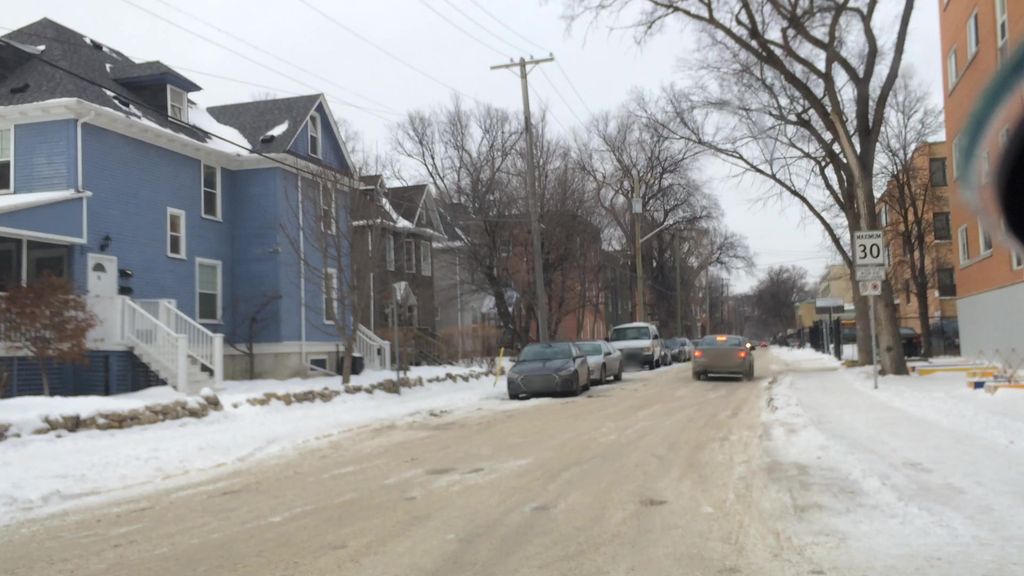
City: winnipeg